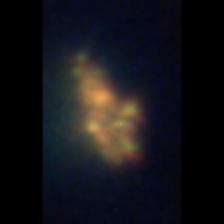
Taxon: Unknown_detritus
Group: Unknown